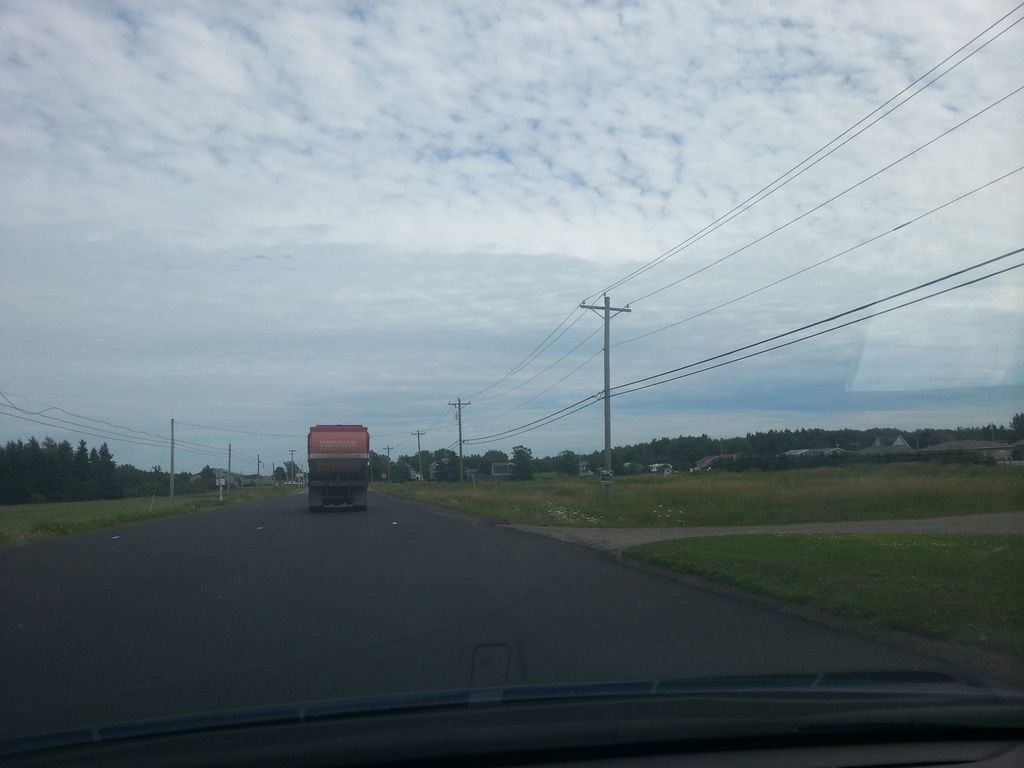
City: charlottetown